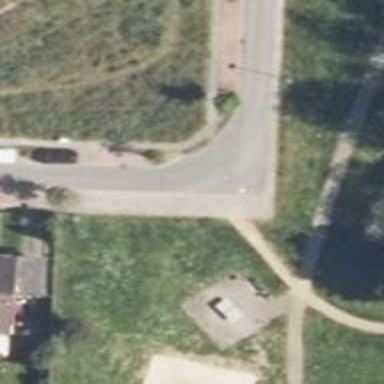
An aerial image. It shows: Compacted footway.